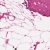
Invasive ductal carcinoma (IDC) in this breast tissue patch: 0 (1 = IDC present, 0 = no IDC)